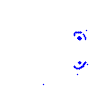
Particle: kaon